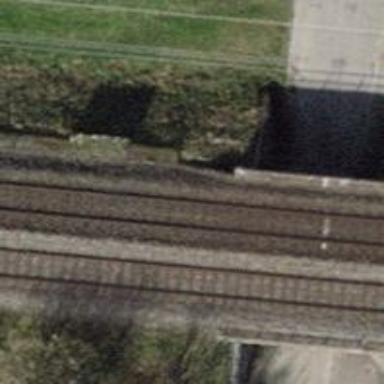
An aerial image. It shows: Bridge with electrified railway tracks featuring contact line.